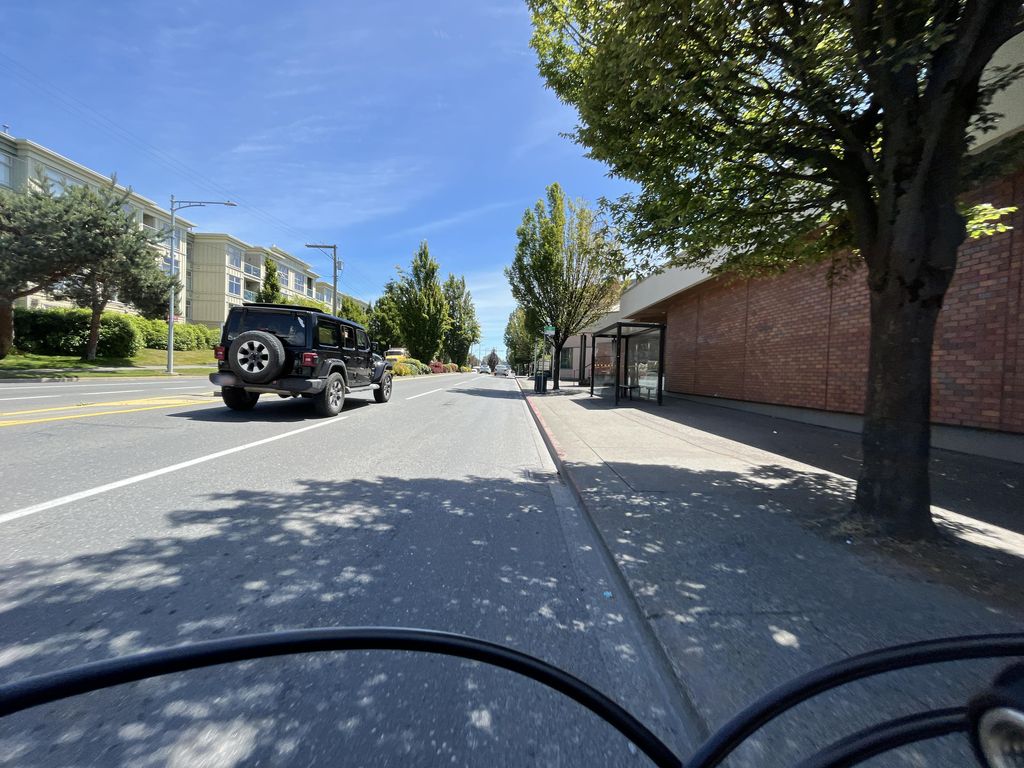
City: victoria